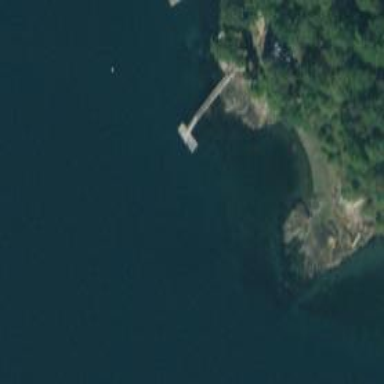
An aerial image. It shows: Man-made pier.